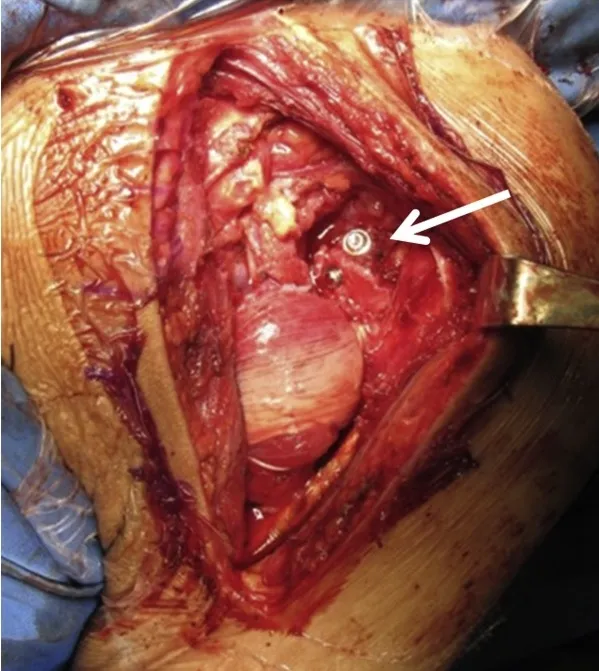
(a) Latarjet procedure: osteotomized coracoid process has been attached to antero-posterior part of the glenoid rim (pointed by arrow).
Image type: medical_photograph (other_medical_photograph)